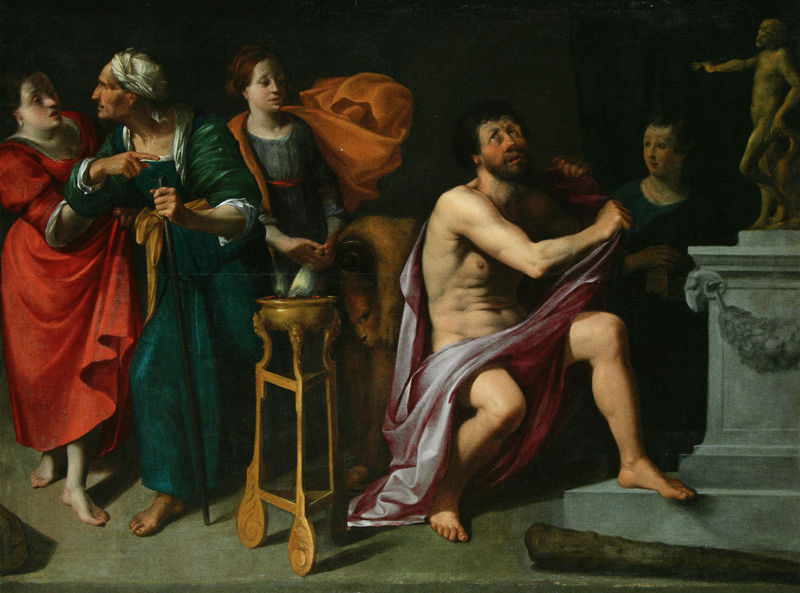
Titel: Herkules im Nessusgewand
Künstler: Ulrich Loth
Standort: München
Institution: Bayerische Staatsgemäldesammlungen
Schlagwörter: akt, blau, dunkel, fuß, gemälde, gott, gruppe, haut, held, körper, mann, nackt, schatten, umhang, wasser, frauen, grün, menschen, ocker, sitzen, braun, brust, finger, frau, geste, grau, hell, hintergrund, holz, kleid, kleider, licht, männer, orange, raum, schwarz, szene, säule, tisch, weiss, zimmer, blick, rot, tier, tuch, malerei, bart, jung, alte, arm, barock, blicke, falten, geschichte, gesicht, inkarnat, schale, schüssel, sockel, stehen, stein, vollbart, hände, rückenlehne, vorhang, öl, boden, figur, gewand, gold, mantel, sitzend, stoff, tücher, gewänder, kind, girlande, renaissance, stock, skulptur, statue, beine, fell, relief, füße, magd, italien, lila, violett, figuren, argue, blue, court, men, people, red, white, women, belt, black, dress, dresses, gefaltet, green, ladies, nose, old, painting, robe, seated, table, talking, weiber, woman, kopftuch, old woman, pink, metall, stufe, wooden, bauch, faltenwurf, halbakt, marmorsockel, plastik, podest, junge, knie, wade, zehen, zeigen, oberkörper, dekolleté, waschen, fussboden, barfuss, hell dunkel, gefäß, alter, antike, denkmal, becken, knüppel, gebet, kranz, lorbeer, mythologie, statuette, staunen, altar, girlanden, stuhl, teufel, greek, man, naked, nude, rock, roman, griechisch, mythos, flehen, märchen, girl, water, wut, child, eyes, feet, male, stand, ständer, lokalfarben, löwe, opfer, light, deuten, dreibein, erstaunt, purple, fur, mouth, scarf, herkules, keule, empor, beard, saint, dreifuss, tierkopf, ärger, männerakt, monument, sculpture, drapery, marble, clothes, leaves, antique, history, jesus, colors, verzerrt, widder, scheideweg, medieval, raffael, animal, erzählung, cloth, zeigegestus, figure, ram, sheep, attribute, stick, pedestal, artemisia, lion, body, anger, waiting, bowl, base, five, point, heros, samson, expressions, barockmalerei, club, fiolett, servants, red dress, sorrow, barefoot, hairless, focus, naked man, miracle, surprise, bewegtes beiwerk, kohlebecken, wooden stand, bathe, regret, lesh, foot washing, klagend, rending, палец, gold table, 여자, 남자, 동상, 슬픔, 싸움, 두려움, 무서움, 빨강, 초록